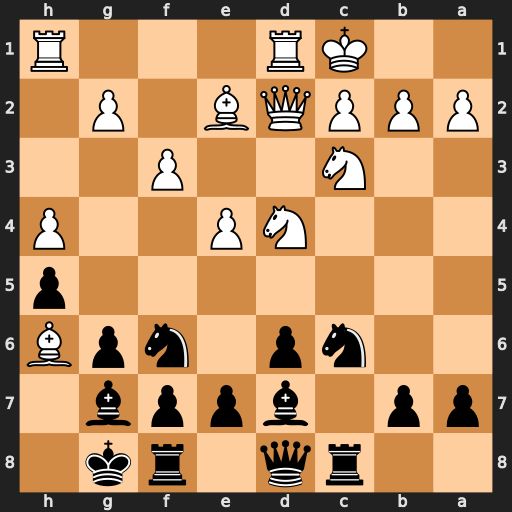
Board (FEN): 2rq1rk1/pp1bppb1/2np1npB/7p/3NP2P/2N2P2/PPPQB1P1/2KR3R
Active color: b
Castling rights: -
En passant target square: -
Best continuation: Nxd4 Bxg7 Nxe2+ Qxe2 Kxg7